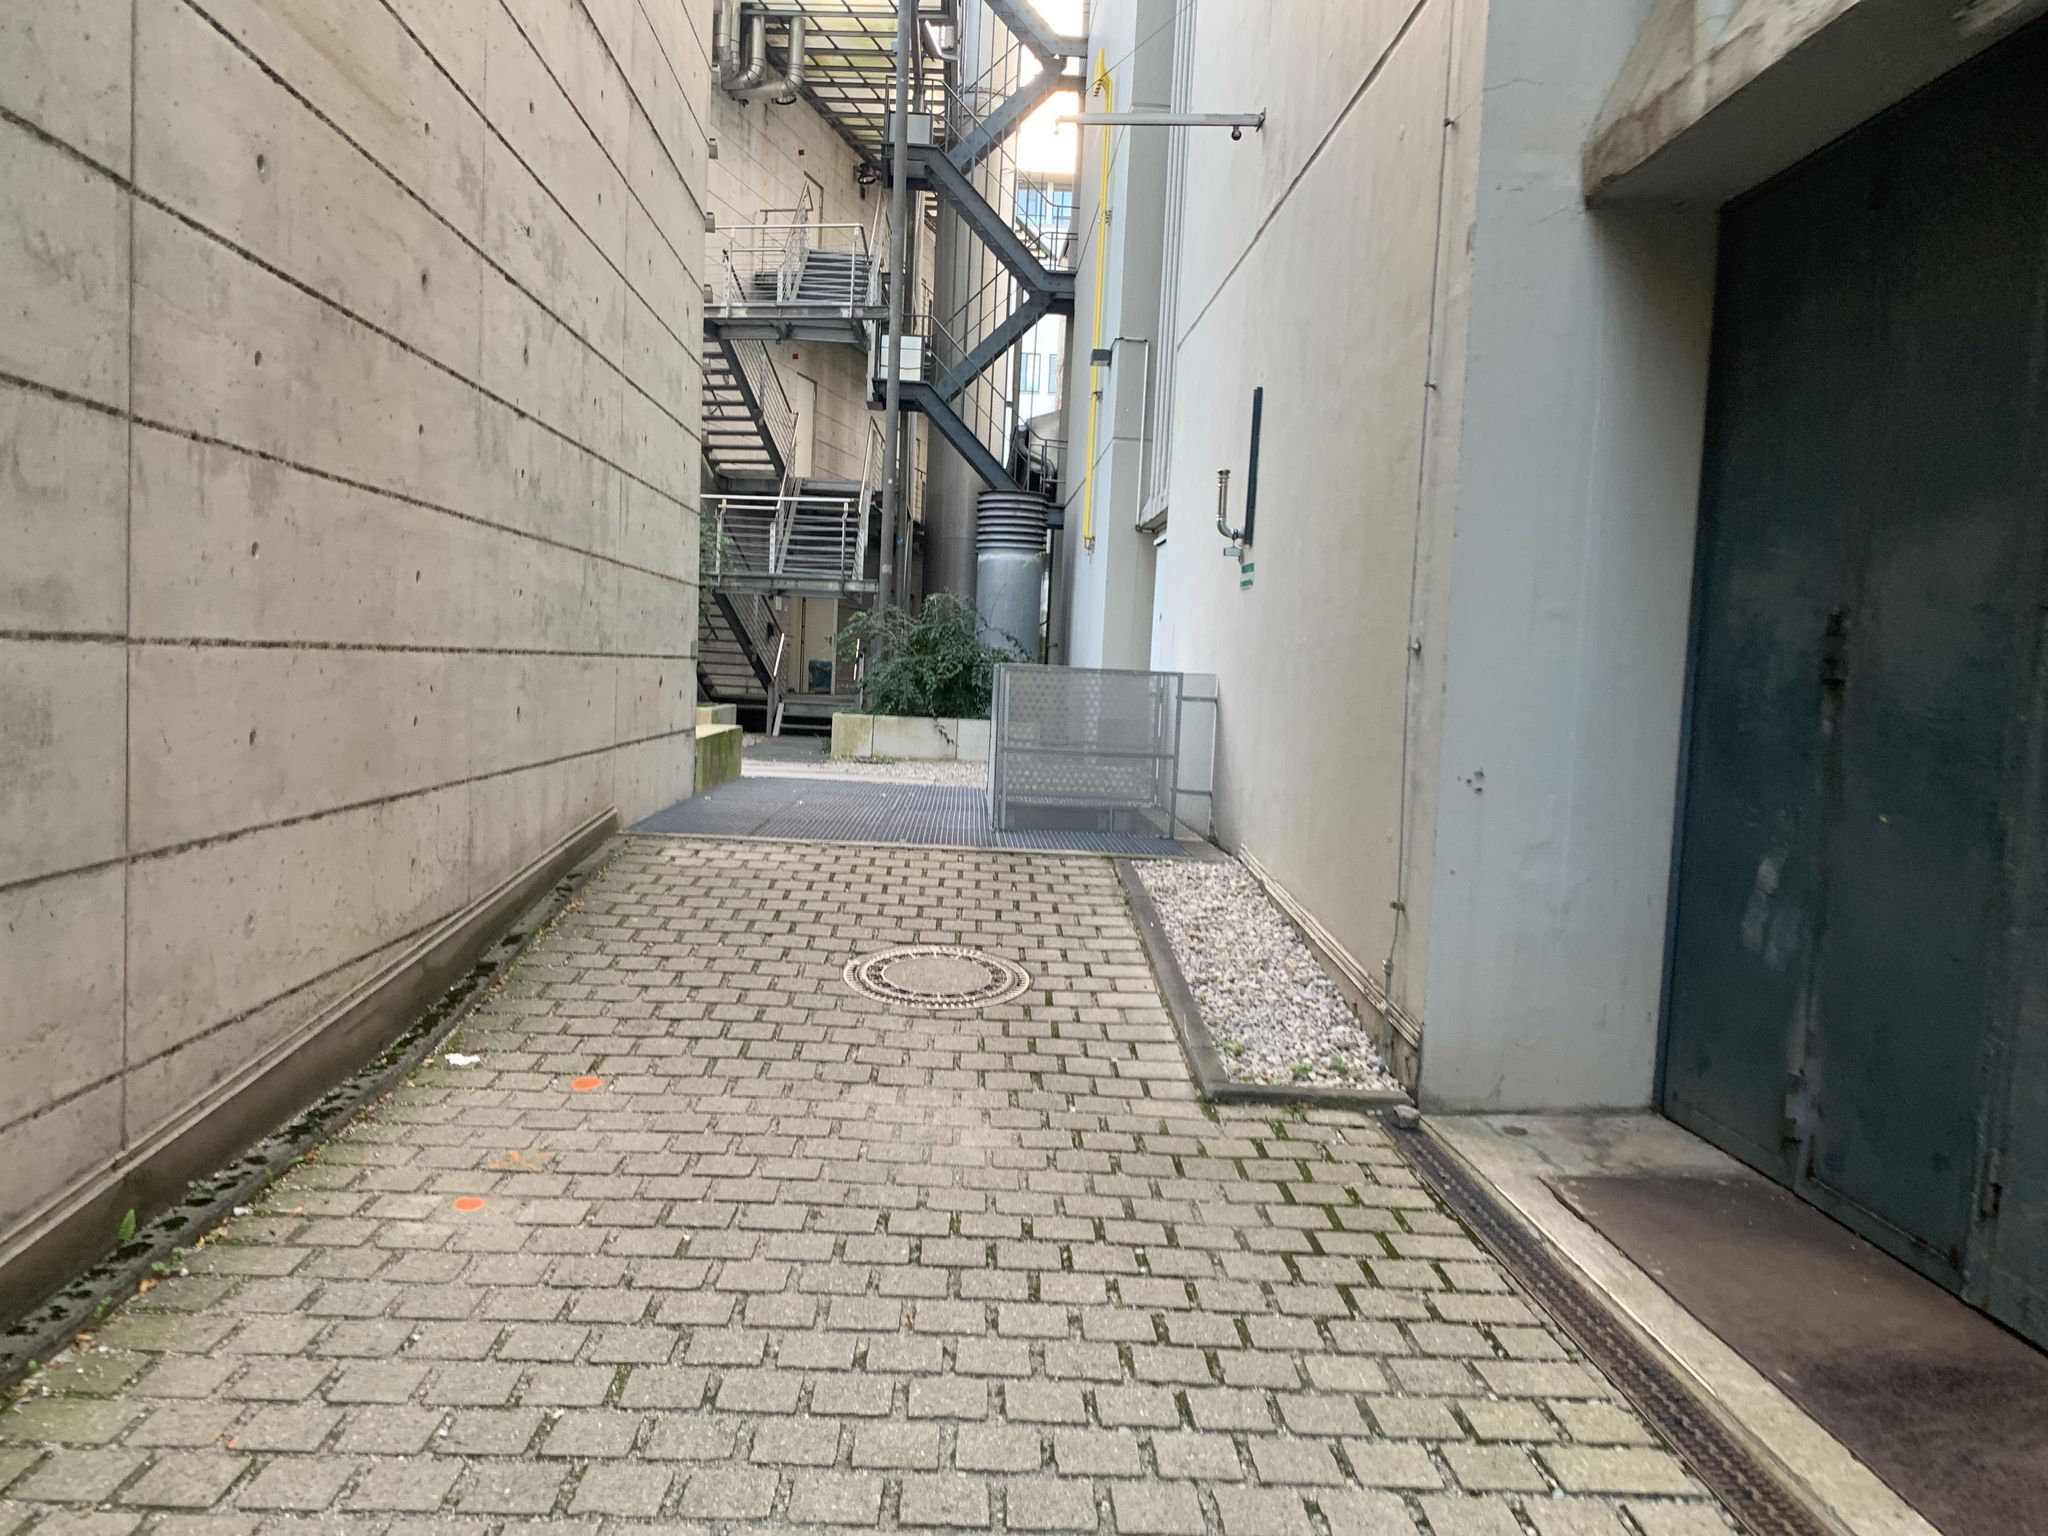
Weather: clear
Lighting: day
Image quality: good
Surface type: walking surface
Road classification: service
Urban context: urban centre
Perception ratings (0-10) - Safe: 7.26, Lively: 4.63, Beautiful: 3.35, Boring: 4.75, Depressing: 2.49, Wealthy: 3.68